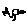
Label: bird